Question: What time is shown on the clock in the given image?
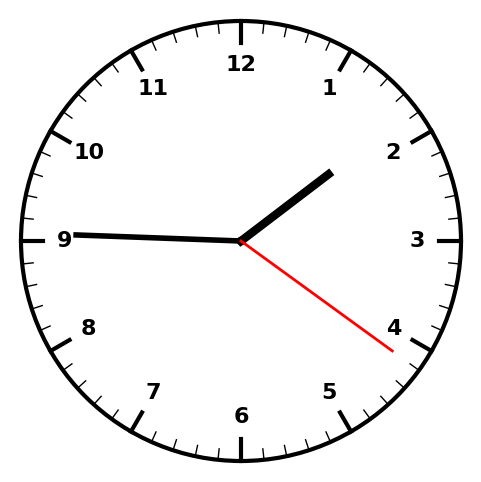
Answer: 01:45:21